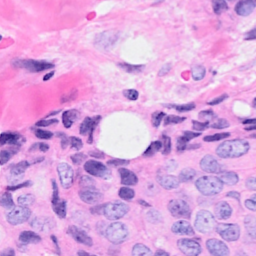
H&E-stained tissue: Breast